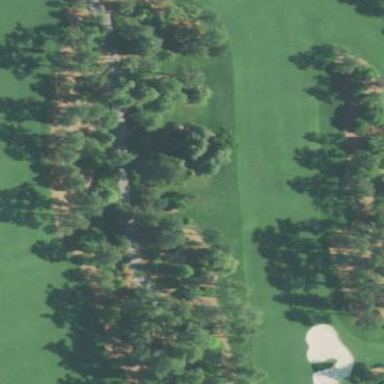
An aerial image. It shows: Scenic view of water hazard on golf course. The natural water feature adds beauty to the landscape.